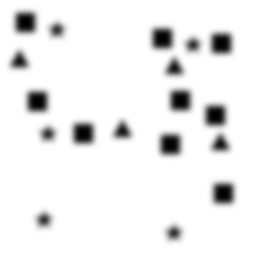
Squares: 9
Triangles: 4
Stars: 5
Total shapes: 18